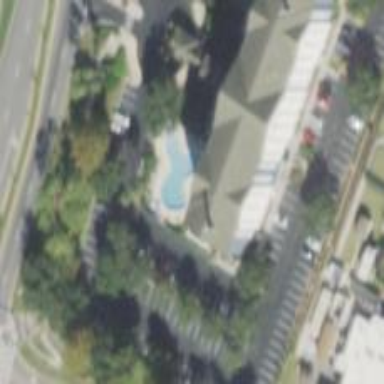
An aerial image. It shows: Hotel building.